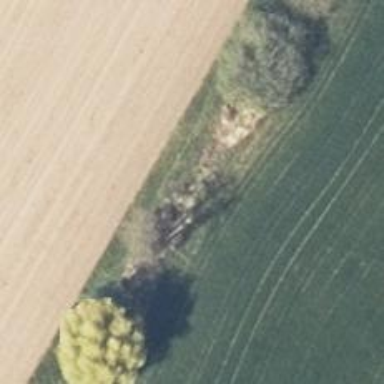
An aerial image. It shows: Deciduous tree with broadleaved leaves.